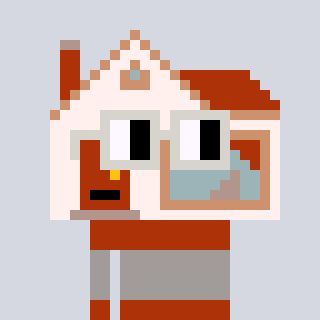
a pixel art character with square light gray glasses, a house-shaped head and a hotbrown-colored body on a cool background